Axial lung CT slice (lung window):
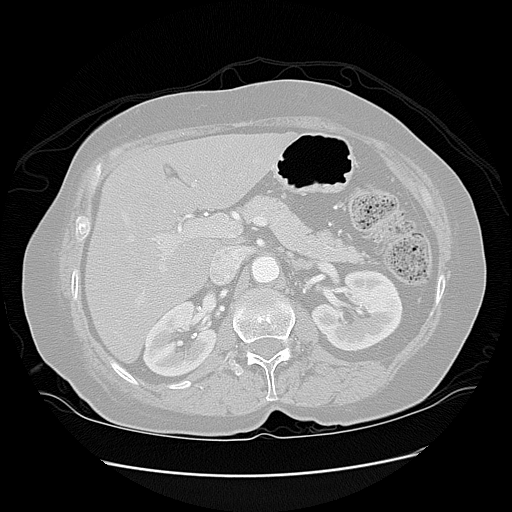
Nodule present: no